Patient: sex M, age 62
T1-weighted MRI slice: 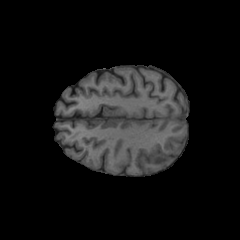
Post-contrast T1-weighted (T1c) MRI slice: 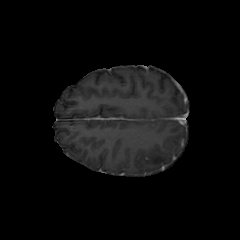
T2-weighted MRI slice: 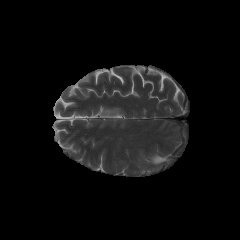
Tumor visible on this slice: yes
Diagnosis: Glioblastoma, IDH-wildtype
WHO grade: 4